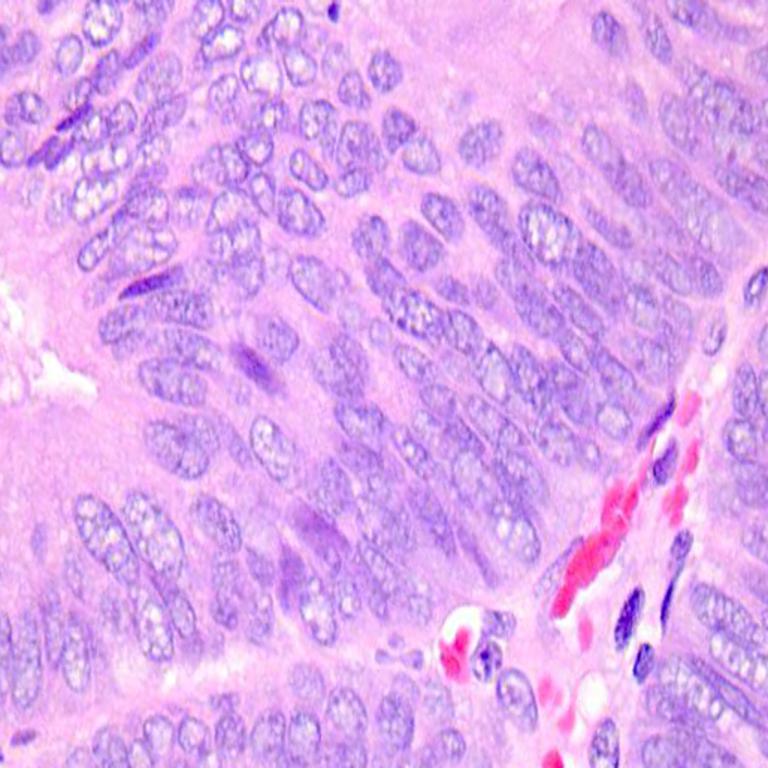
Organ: colon
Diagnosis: adenocarcinomas